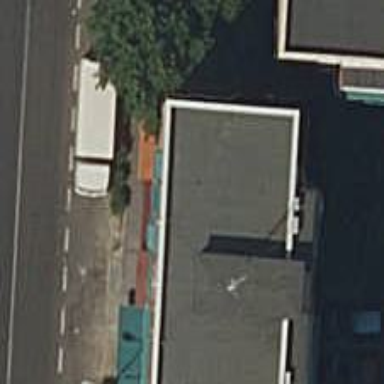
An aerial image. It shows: Greengrocer shop.